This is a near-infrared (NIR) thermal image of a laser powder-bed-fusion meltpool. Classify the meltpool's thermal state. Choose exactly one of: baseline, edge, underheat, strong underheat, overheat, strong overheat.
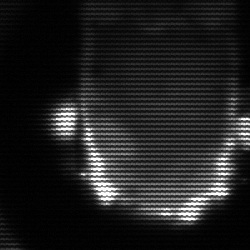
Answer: baseline